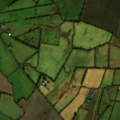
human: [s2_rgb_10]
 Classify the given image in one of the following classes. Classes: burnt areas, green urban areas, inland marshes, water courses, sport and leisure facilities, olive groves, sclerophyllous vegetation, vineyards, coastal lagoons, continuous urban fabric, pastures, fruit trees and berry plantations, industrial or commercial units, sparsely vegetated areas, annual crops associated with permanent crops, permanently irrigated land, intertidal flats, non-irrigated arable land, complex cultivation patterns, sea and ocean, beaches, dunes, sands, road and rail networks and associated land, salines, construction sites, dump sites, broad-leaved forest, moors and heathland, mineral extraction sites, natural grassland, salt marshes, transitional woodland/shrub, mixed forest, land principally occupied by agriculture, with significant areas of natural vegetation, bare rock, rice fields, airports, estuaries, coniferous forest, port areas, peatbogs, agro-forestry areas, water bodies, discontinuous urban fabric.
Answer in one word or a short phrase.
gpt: non-irrigated arable land, pastures